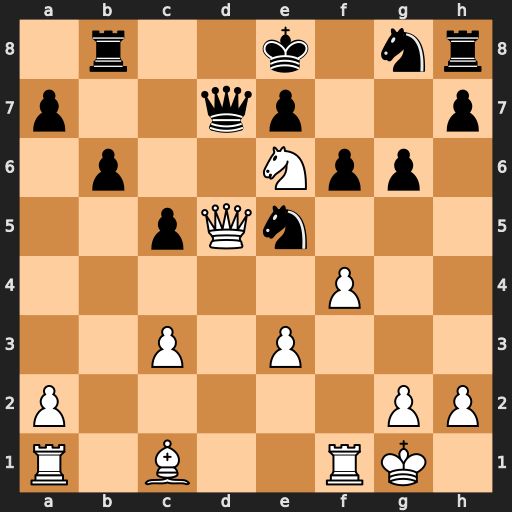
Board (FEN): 1r2k1nr/p2qp2p/1p2Npp1/2pQn3/5P2/2P1P3/P5PP/R1B2RK1
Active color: w
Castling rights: k
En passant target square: -
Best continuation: fxe5 Qxd5 Nc7+ Kf7 Nxd5